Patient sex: M
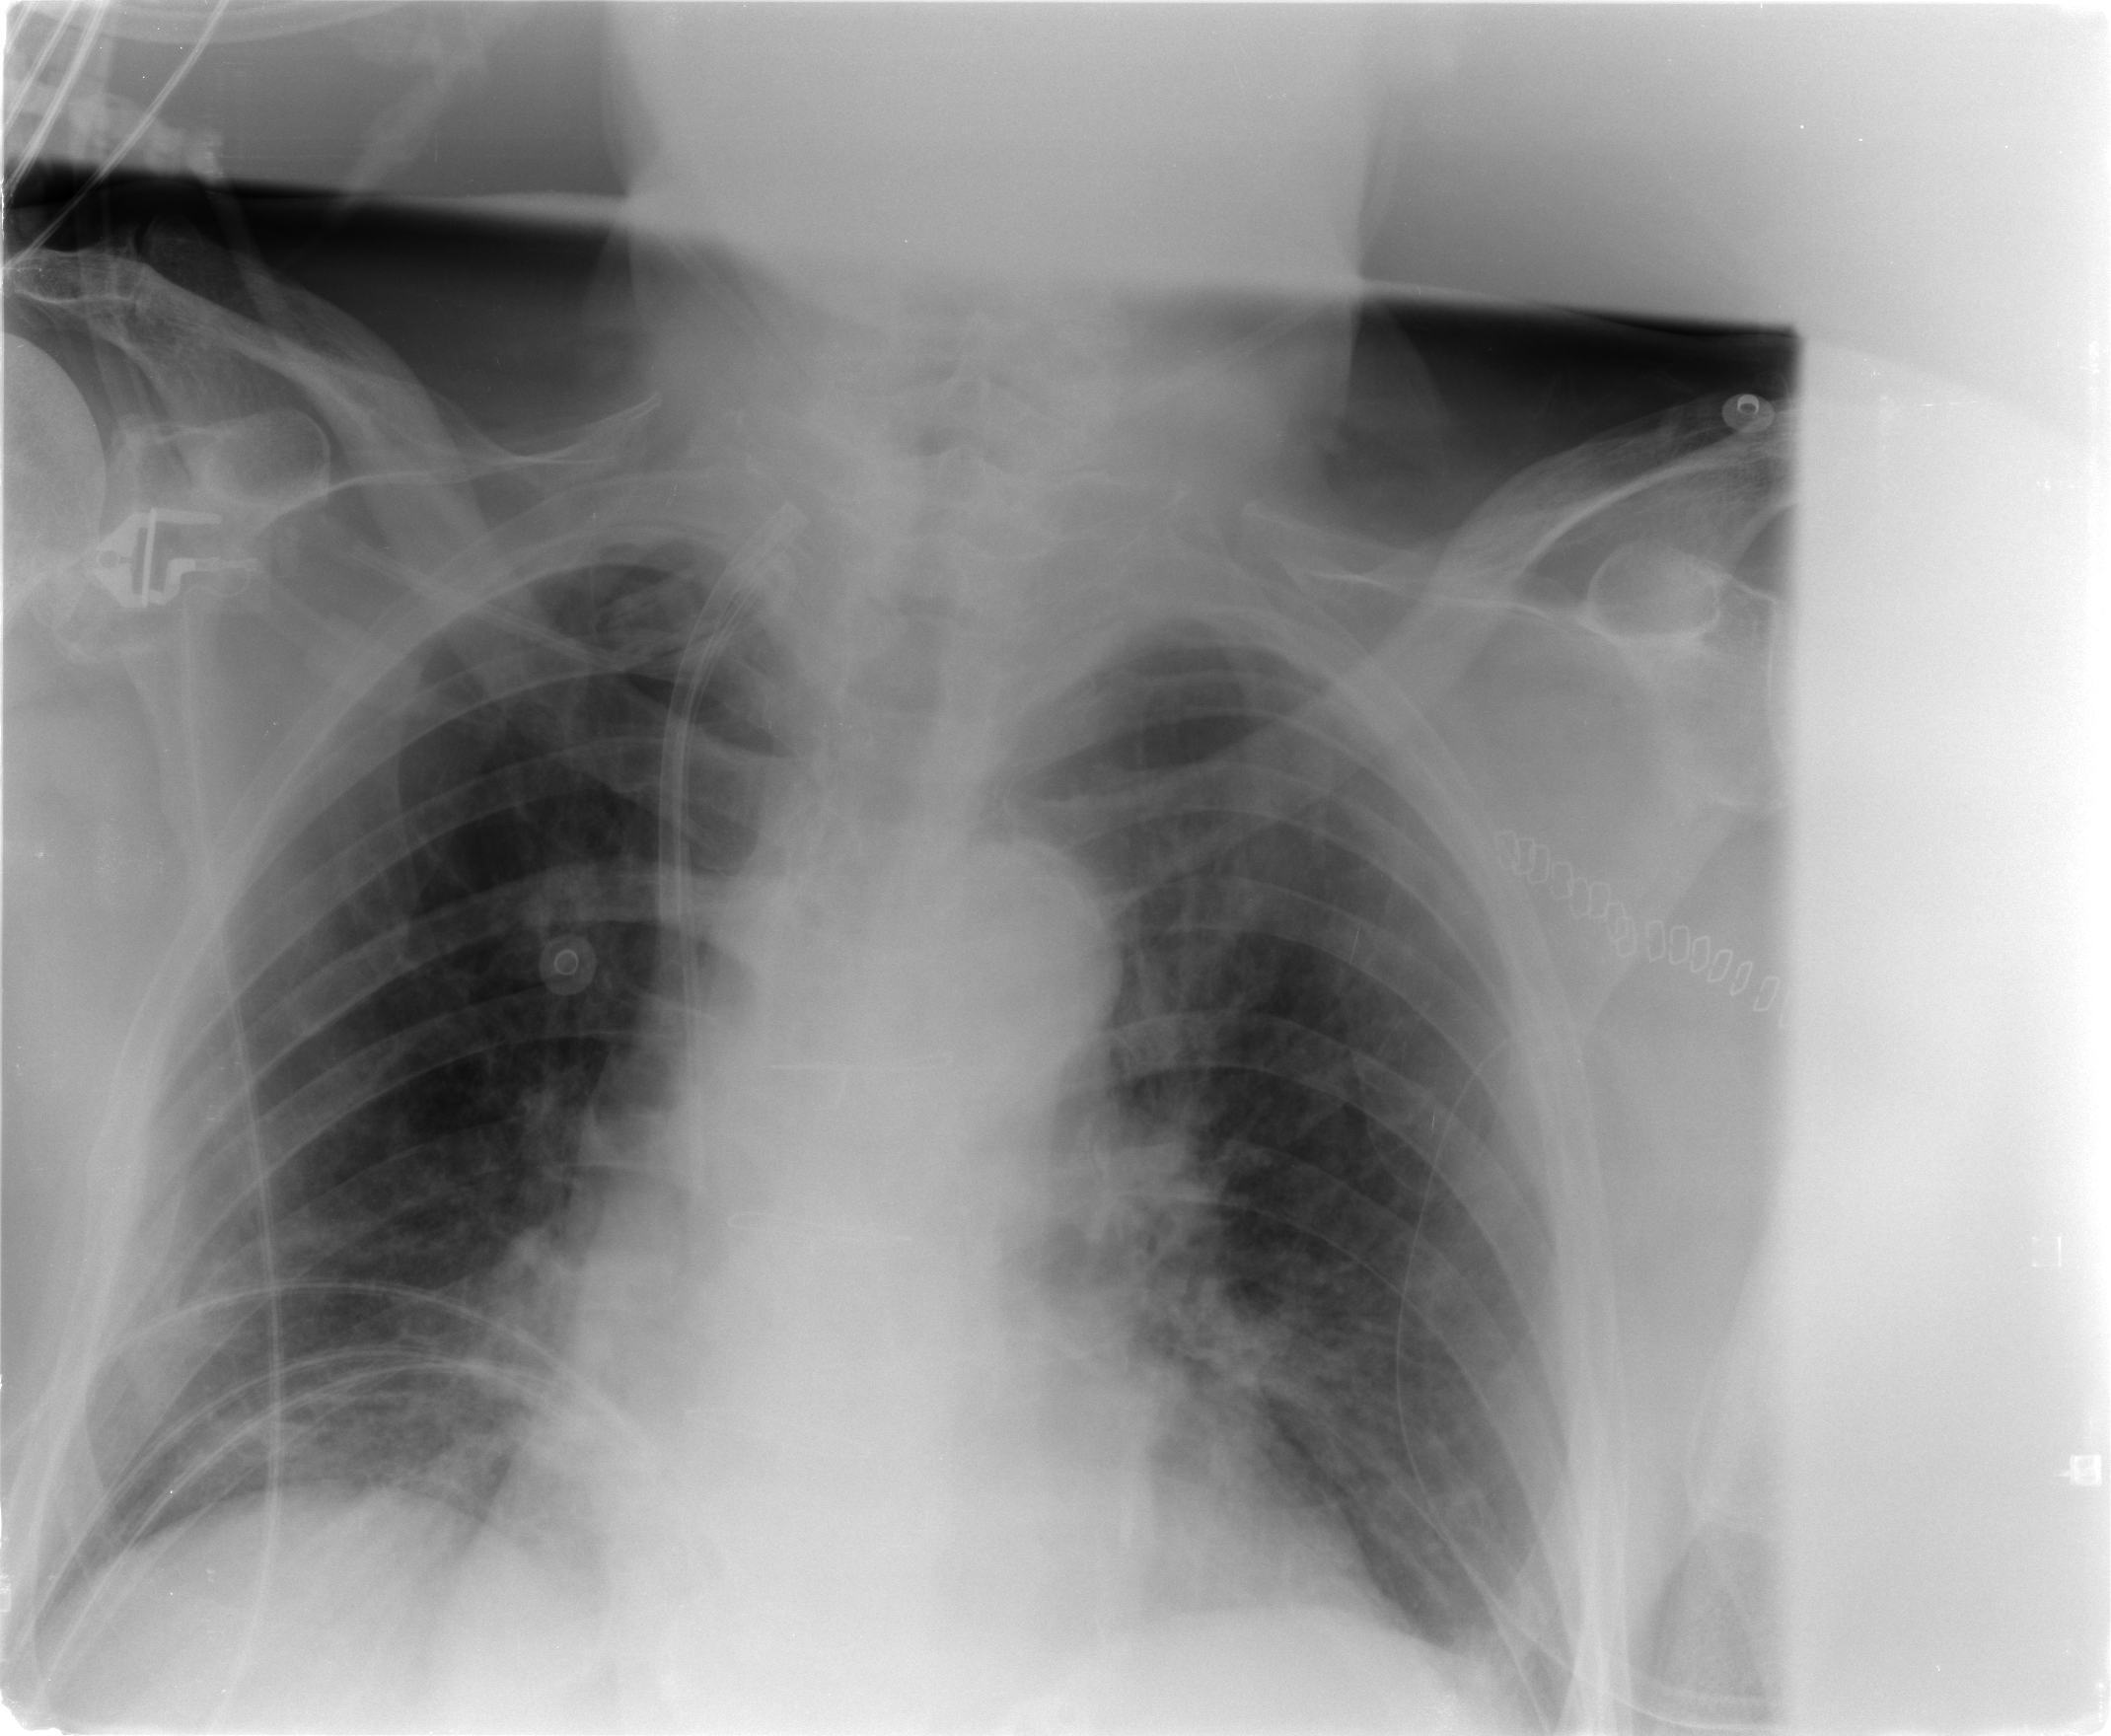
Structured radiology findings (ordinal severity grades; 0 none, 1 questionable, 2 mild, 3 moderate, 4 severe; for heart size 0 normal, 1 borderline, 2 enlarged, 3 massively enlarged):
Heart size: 1
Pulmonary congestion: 2
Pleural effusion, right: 1
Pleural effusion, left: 1
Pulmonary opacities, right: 0
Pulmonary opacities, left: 1
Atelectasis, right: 2
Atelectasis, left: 2